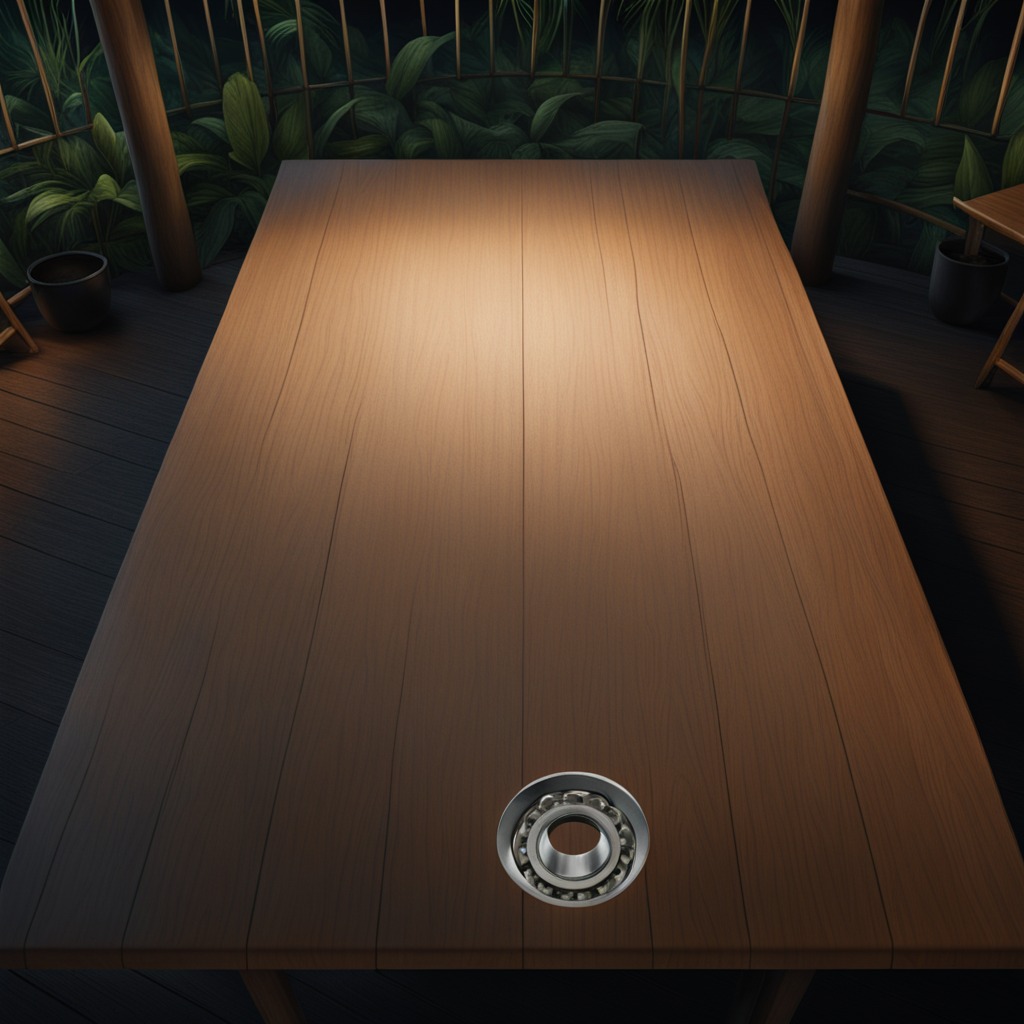
A metal ball bearing is lying on a clean wooden table inside a jungle field workshop tent at night dim ambient light soft shadows worn but